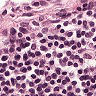
Metastatic tissue present: no